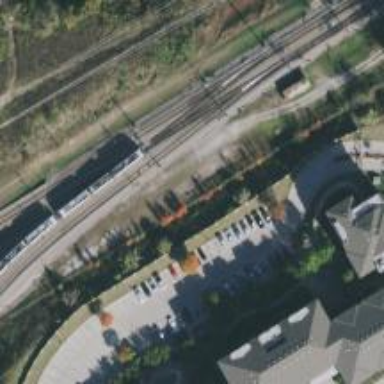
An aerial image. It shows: Light rail railway with electrified contact line.